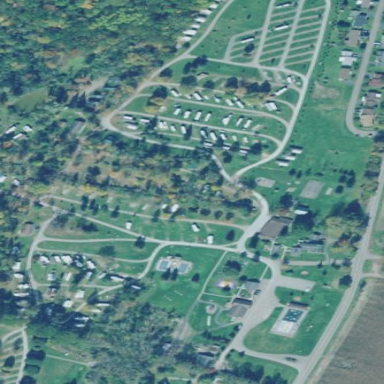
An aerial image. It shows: Caravan site with tents and caravans. The site also has sanitary dump station.